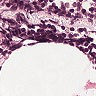
Metastatic tissue present: no